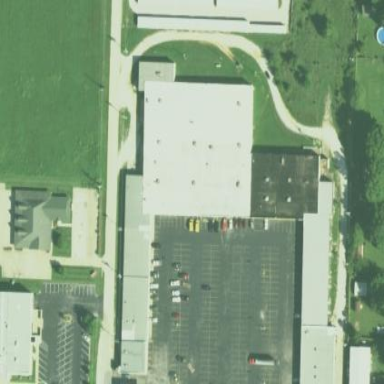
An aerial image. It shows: Building housing bowling alley.